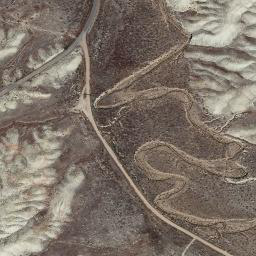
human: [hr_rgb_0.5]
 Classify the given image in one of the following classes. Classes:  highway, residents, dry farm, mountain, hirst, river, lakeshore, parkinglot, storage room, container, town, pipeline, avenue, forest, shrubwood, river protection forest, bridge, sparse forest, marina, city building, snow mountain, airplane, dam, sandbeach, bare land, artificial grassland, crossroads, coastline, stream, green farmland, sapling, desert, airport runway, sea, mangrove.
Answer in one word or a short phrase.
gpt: mountain